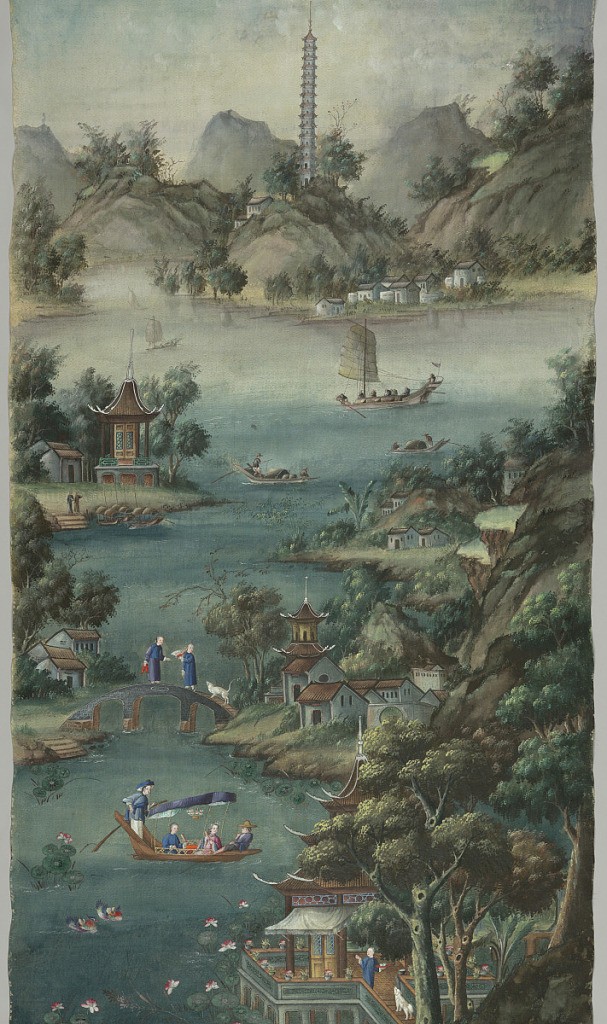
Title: Panel
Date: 19th century
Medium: silk Technique: painted on patterned (open) weave.
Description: Landscape and water scenes with people and animals painted in color on an open weave foundation.